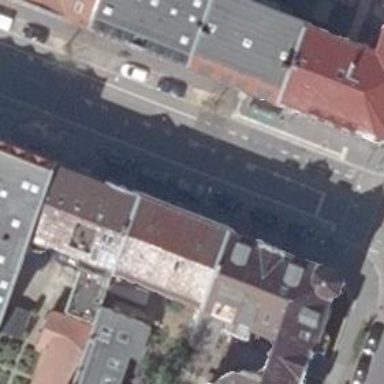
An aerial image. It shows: Secondary road with asphalt surface. There are sidewalks on both sides. The road has exclusive cycle lanes on both sides. Parking is parallel and located on the street side.